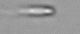
Label: flagellate_morphotype3